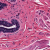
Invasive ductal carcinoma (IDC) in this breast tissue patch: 0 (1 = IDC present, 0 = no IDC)